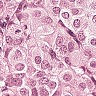
Metastatic tissue present: yes